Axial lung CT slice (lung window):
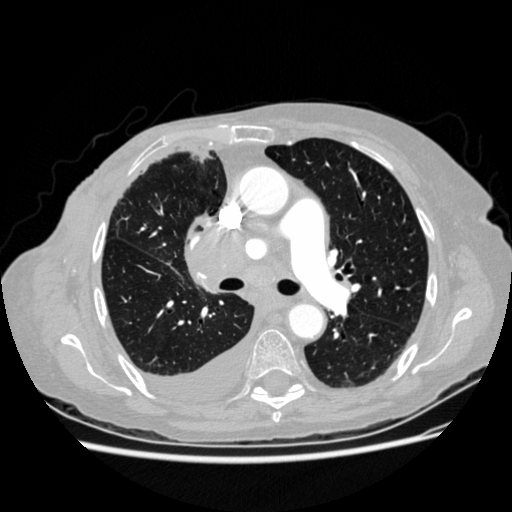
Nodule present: no